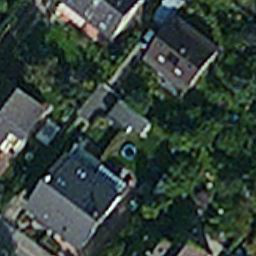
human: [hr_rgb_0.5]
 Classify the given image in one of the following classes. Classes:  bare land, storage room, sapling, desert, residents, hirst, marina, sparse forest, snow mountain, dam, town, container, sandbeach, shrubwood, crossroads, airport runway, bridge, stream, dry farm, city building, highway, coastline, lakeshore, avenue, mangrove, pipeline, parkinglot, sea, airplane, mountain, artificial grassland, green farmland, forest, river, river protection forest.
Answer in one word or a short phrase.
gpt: residents